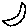
Label: moon